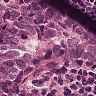
Metastatic tissue present: yes